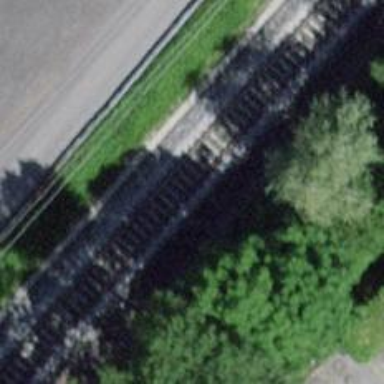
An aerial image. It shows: Railway signal.